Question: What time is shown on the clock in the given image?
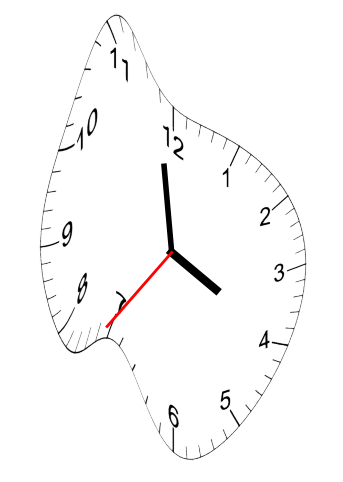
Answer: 03:58:36